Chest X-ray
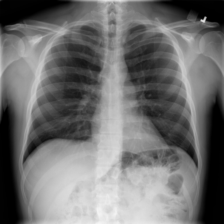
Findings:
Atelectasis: negative
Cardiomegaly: negative
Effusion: negative
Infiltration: negative
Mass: negative
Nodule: negative
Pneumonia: negative
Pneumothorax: negative
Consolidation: negative
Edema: negative
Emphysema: negative
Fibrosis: negative
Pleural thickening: negative
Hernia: negative